Interaction volume radius: 5 \u00c5
Interaction volume height: 20 \u00c5
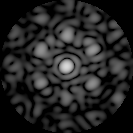
Disorder parameter: 0.6286